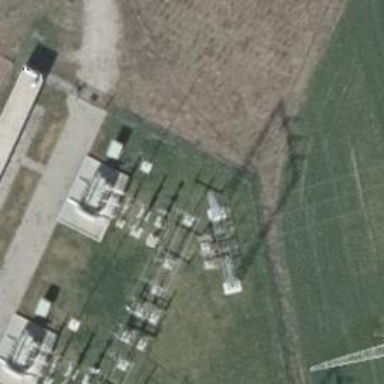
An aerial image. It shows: Switch for power supply.